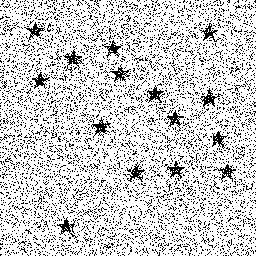
Squares: 0
Triangles: 0
Stars: 15
Total shapes: 15